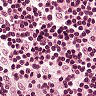
Metastatic tissue present: no